Question: It seems, based on what I'm seeing in Team Explorer, the TFVC VCS is built to support .NET applications.
Can it reasonably support other languages as well (PHP, Ruby, Java, Python, etc)? By reasonably, I mean, not being tied to an IDE like Eclipse or command-line. That is, using a GUI client that's built to support non-.NET projects as well. It seems Team Explorer, client for TFS does not think so:

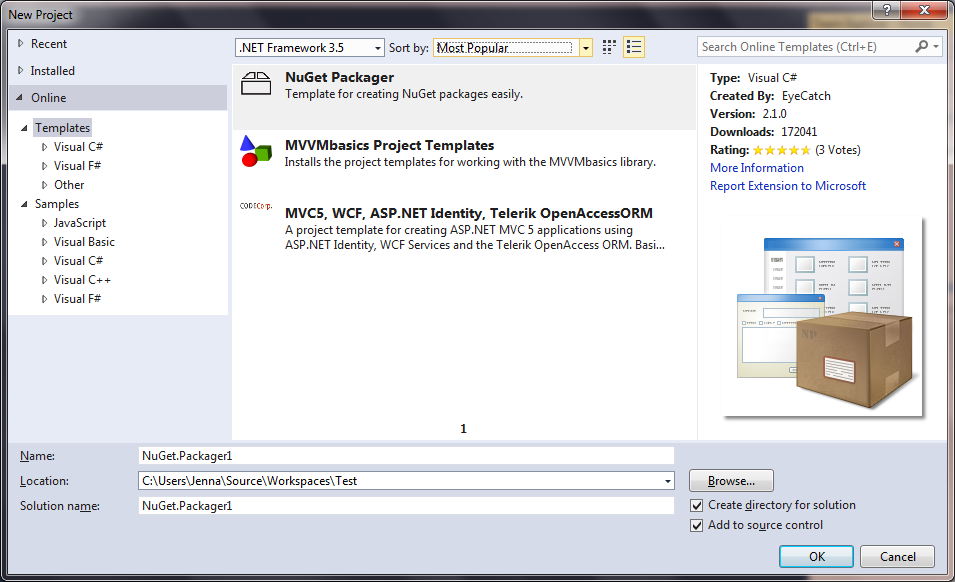
Answer: ## Using Team Explorer without starting a new project or solution
Sure, TFVC is the version control part that is stored on a Team Foundation Server. Team Explorer is the version control provider that integrates directly into Visual Studio and offers a high level of integration as well. You <URL>.
This way you are not making use of any Project type in Visual Studio, but you're solely using the TFS client built into the Visual Studio Shell. You can do any operation using the Source control Explorer as if it were a stand-alone client.

## Extending Visual Studio to support extra languages
One way to make use of TFS for other languages is to extend visual Studio to support the langauges you want. There are all kinds of plugins for Visual Studio to support: <URL>.
## Eclipse, Cross Platform and 3rd party
There is direct integration available for Eclipse using <URL> client as part of the product.
## Commandline & windows explorer integration
After installing Team Explorer or Team Explorer Everywhere you'll also get a <URL> that allows you to do source control operations from the commandline. You don't need to ever open Team Explorer after setting up your TFS server connection. Team Explorer Everywhere ships with a Java based version of that same client, which works on Mac and Linux as well.
You'll be able to use the Tortoise-like Windows Explorer integration offered by the <URL>, so you'll be able to check-in files directly from Windows.

## SourceSafe compatibility
There's the <URL> that allows applications to use the old "SourceSafe" API to connect to TFS. This includes many, many IDE's and tools.
Almost all of these solutions at least require the installation of Team Explorer or Team Explorer Everywhere, but as you can tell, they're not the only way to access TFS.
## Bridges
And if that doesn't work, there are a few tricks you could apply as well. There's a <URL> to create a local git repository that can push to TFS.
## Git support in TFS 2013 and VSO
And finally TFS 2013 and Visual Studio Online support hosting a Git repository instead of a TFVC repo. You can use any Git compatible client (inclucing Visual studio 2012 and newer) such as Eclipse (eGit) or XCode to connect to TFS. For cross platform TFS usage, this is by far the way with the broadest support as it comes to 3rd party products.